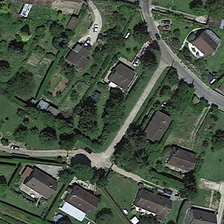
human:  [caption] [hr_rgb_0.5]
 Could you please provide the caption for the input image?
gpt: some buildings and many green trees are in a medium residential area .

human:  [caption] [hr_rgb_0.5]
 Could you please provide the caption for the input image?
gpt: some buildings and many green trees are in a medium residential area .

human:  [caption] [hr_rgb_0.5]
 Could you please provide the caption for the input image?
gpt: some buildings and many green trees are in a medium residential area .

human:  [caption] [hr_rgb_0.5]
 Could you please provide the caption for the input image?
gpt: some buildings and many green trees are in a medium residential area .

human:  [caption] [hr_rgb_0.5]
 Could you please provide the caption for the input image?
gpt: some buildings and many green trees are in a medium residential area .